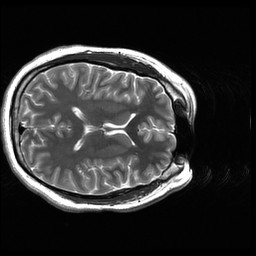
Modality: T2w
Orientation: axial
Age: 21
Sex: male
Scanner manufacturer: ge
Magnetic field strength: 3 T
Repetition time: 5.564 s
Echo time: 0.09891 s